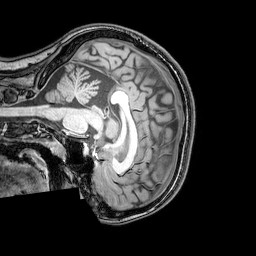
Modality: T1w
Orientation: sagittal
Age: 26
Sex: female
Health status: healthy
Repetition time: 0.081 s
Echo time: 0.037 s